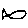
Label: fish